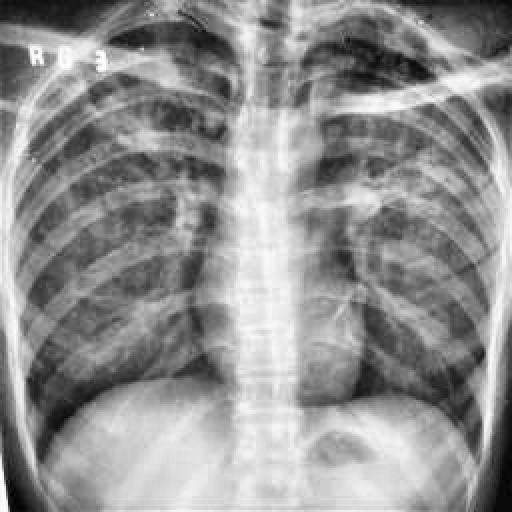
Finding: TUBERCULOSIS